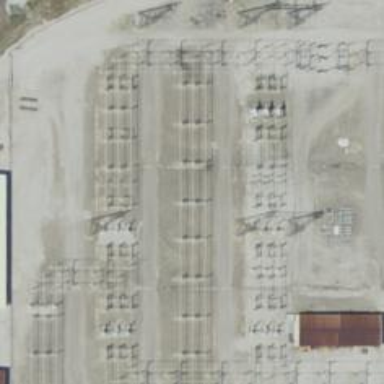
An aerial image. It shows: Switch used for power control.